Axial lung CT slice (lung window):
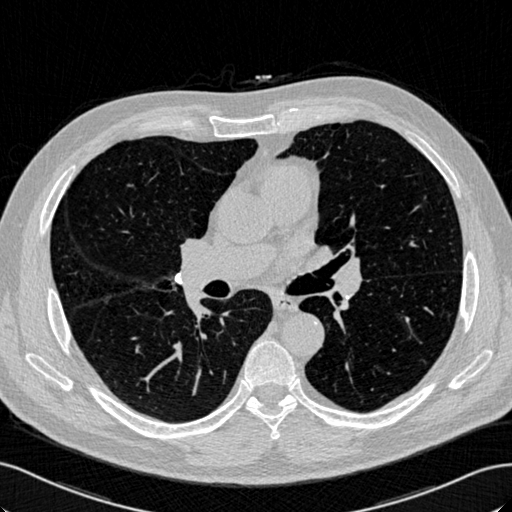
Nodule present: no